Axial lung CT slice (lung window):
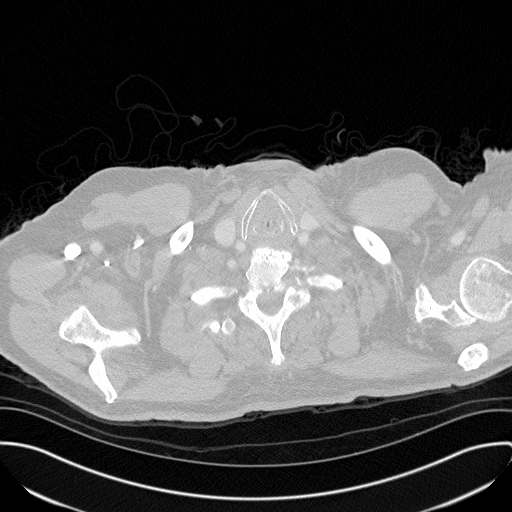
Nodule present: no